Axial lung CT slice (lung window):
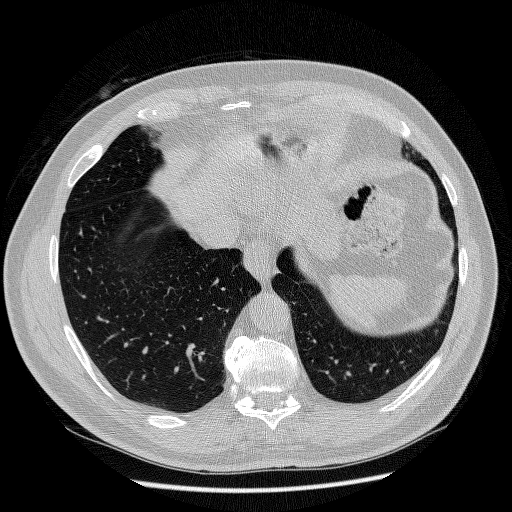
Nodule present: no